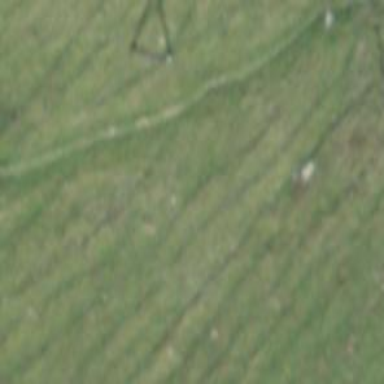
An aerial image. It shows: Path covered with grass.